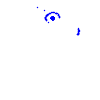
Particle: pion